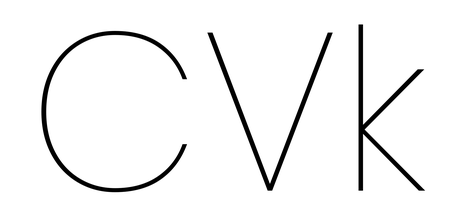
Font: Poppins-Thin